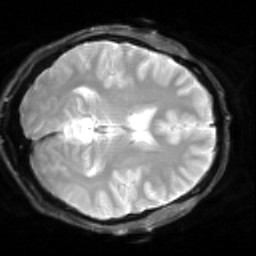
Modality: inplaneT2
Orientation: axial
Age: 28
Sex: male